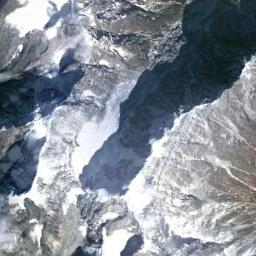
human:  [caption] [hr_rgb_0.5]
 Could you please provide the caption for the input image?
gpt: White snow and brown bare ground intersect on the snow mountain .

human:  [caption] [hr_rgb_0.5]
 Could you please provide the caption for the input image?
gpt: The snow berg is consist of bare land and white snow .

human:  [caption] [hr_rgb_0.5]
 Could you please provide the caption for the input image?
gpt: There is snow on the part of the snowberg .

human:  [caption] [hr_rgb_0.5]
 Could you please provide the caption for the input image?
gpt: The snowberg is partly covered with snow and ice .

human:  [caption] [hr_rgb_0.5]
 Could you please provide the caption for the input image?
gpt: There are some lakes on the snowberg .